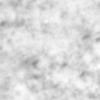
Label: no_change